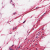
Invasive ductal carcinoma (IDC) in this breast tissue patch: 0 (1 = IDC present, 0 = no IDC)